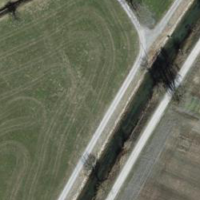
EUNIS habitat code: 24
Species observed at this site:
Lysimachia vulgaris